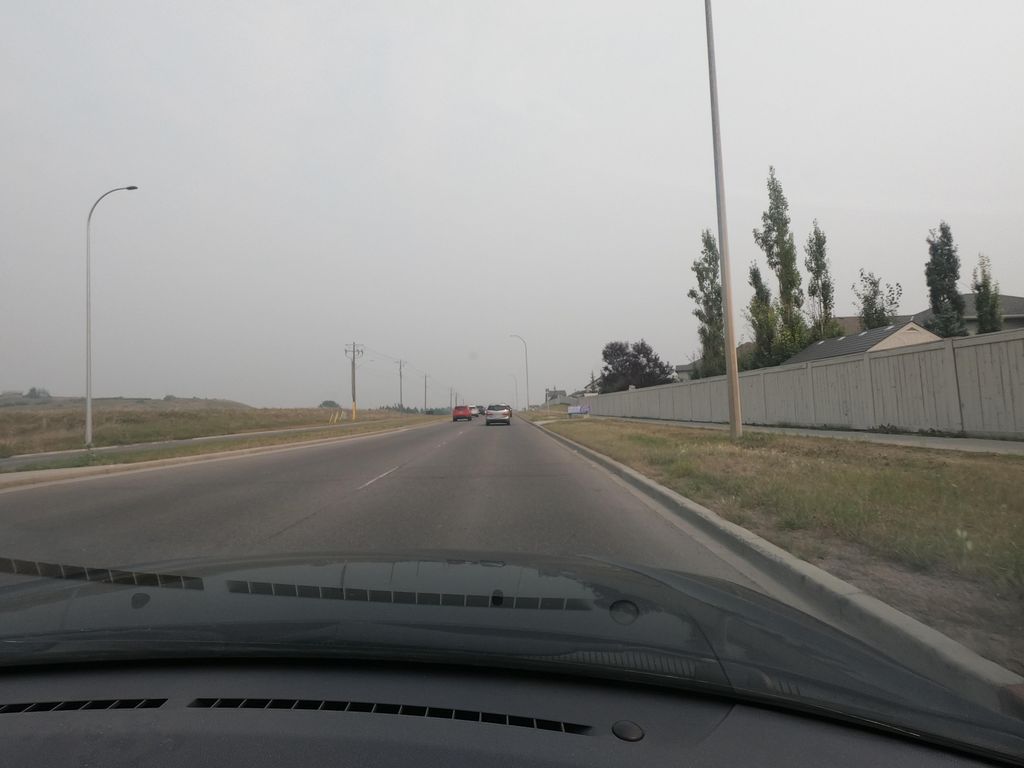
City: calgary